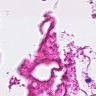
Metastatic tissue present: no